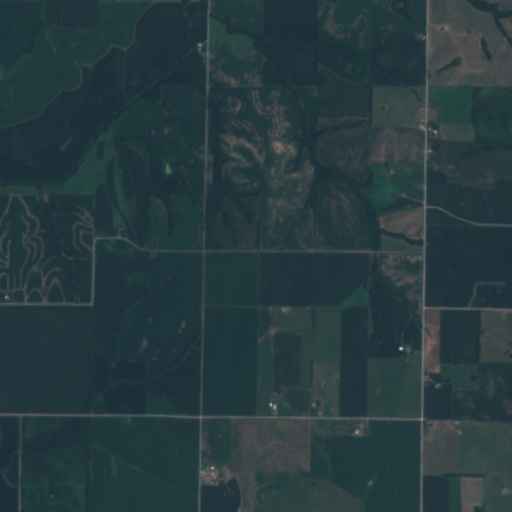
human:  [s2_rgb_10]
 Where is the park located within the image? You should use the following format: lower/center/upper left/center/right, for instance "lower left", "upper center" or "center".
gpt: The park is located in the center of the image.
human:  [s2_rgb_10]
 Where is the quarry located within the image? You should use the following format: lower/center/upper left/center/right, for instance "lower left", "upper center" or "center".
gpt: There is no quarry in the image.